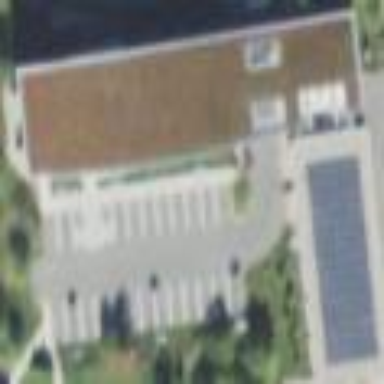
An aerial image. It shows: Office building.